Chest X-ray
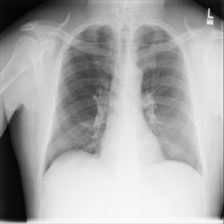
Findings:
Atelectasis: negative
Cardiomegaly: negative
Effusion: negative
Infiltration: positive
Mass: negative
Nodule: negative
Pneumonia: negative
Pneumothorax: negative
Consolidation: negative
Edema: negative
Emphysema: negative
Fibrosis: negative
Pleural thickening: negative
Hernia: negative